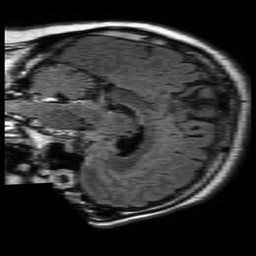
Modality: FLAIR
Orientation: sagittal
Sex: male
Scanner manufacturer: philips
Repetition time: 11 s
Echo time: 0.125 s